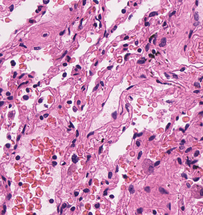
Tumor epithelial tissue: no
Tumor-associated stroma tissue: no
Normal tissue: yes